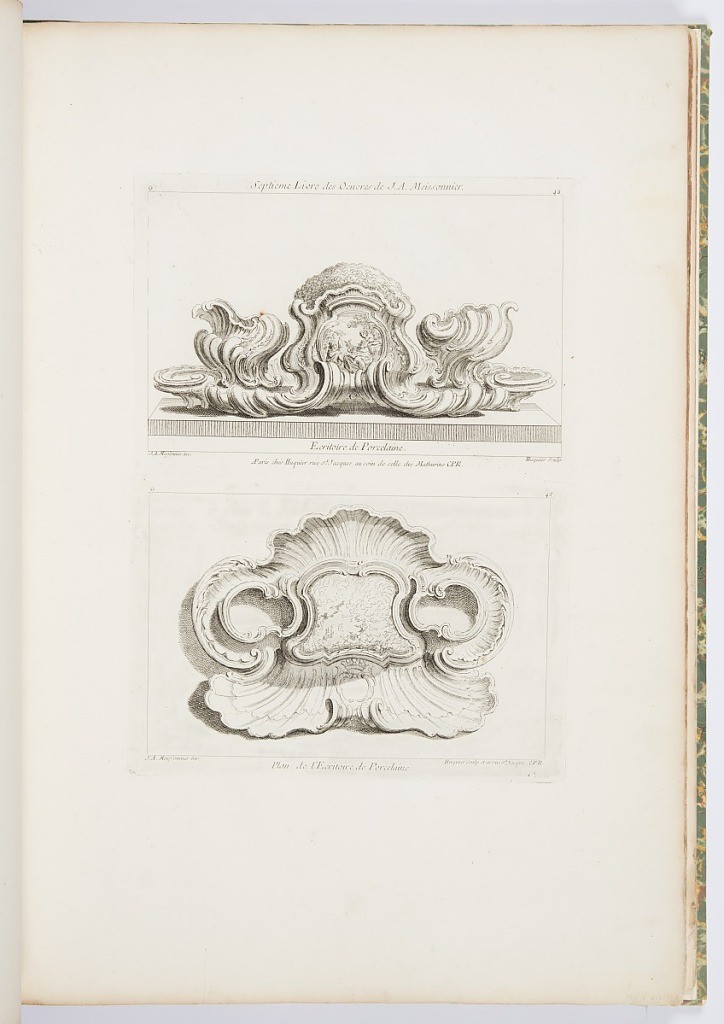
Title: Ecritoire de Porcelaine [Design for a Porcelain Writing Set, Elevation, 2nd plate], pl. 45 in Oeuvre de Juste-Aurele Meissonnier
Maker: Juste-Aurèle Meissonnier, French, b. Italy, 1695–1750
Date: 1748
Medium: Etching on off-white laid paper
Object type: Print
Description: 1921-6-212-15-a: Design for a writing set with a central cartouche ...;     1921-6-212-15-b: Porcelain writing set in plan consisting of a larg...